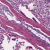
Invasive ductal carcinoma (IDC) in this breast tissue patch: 1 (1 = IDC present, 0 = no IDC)